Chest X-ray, AP view. Patient: 66 years old, sex M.
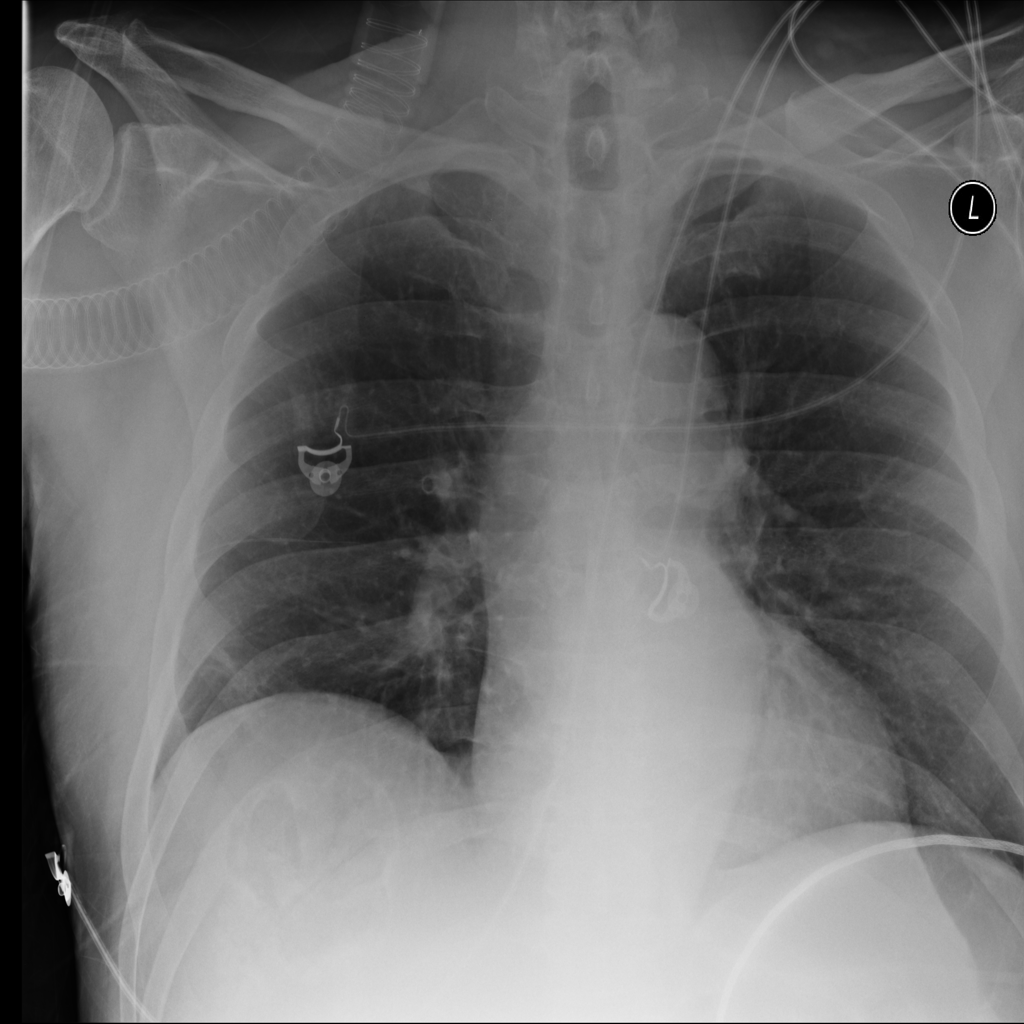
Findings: Infiltration